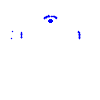
Particle: pion